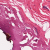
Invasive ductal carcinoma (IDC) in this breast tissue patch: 0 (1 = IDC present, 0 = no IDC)